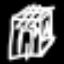
Label: mushroom